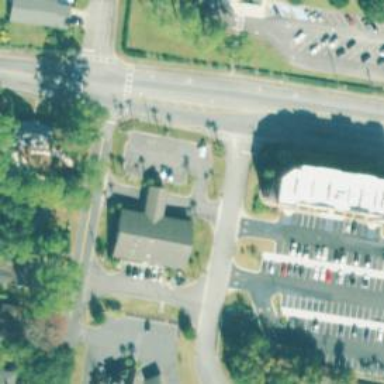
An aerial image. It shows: Clinic.